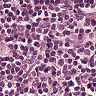
Metastatic tissue present: no